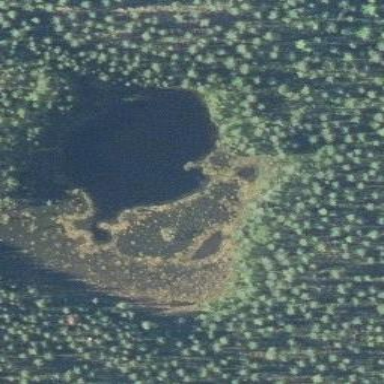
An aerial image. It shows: Peaceful pond surrounded by nature.